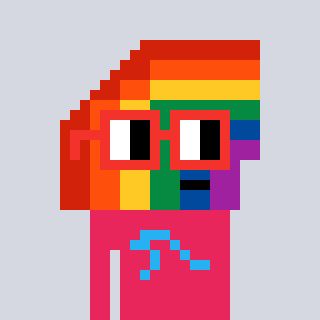
a pixel art character with square red glasses, a rainbow-shaped head and a redpinkish-colored body on a cool background